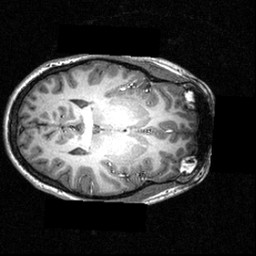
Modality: T1w
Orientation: axial
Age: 22
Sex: female
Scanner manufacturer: siemens
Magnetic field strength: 3.951 T
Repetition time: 1.5 s
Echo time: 0.00335 s